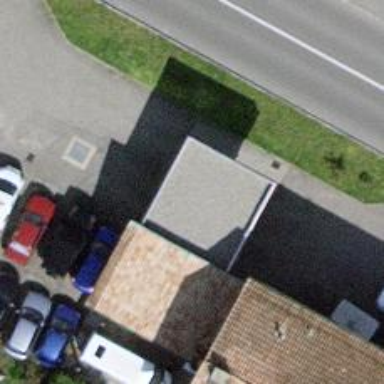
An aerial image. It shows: Fuel station.